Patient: sex M, age 52
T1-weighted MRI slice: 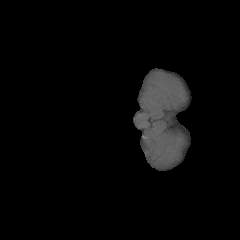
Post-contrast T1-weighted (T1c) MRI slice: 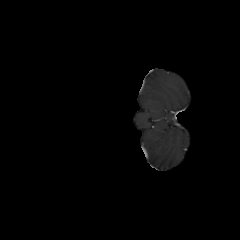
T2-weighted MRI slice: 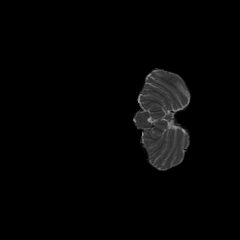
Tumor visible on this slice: no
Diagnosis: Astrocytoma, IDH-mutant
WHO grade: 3